Field crop: maize
Growth stage: 2
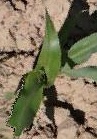
Species: maize